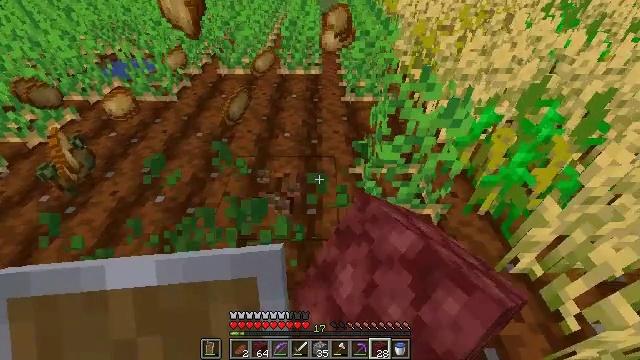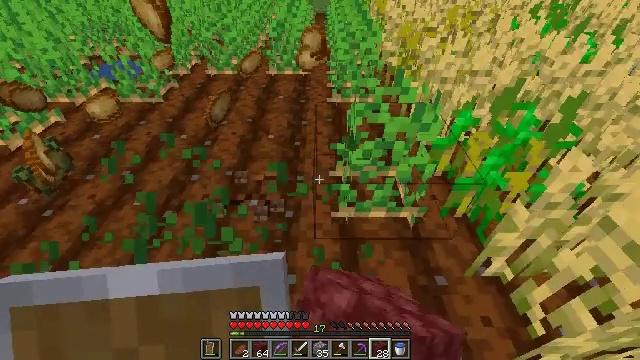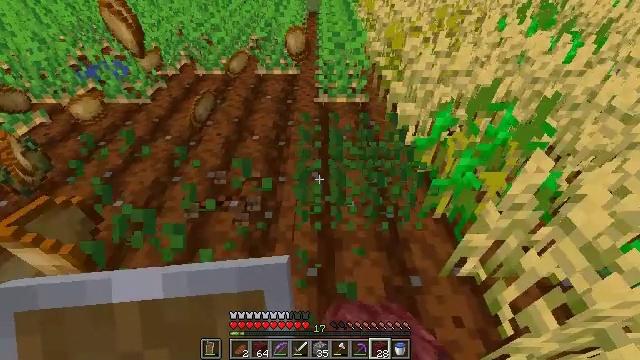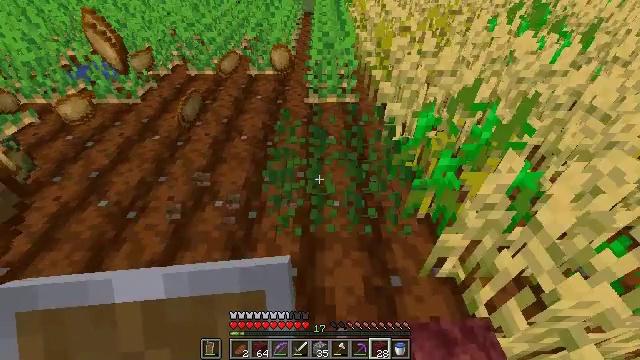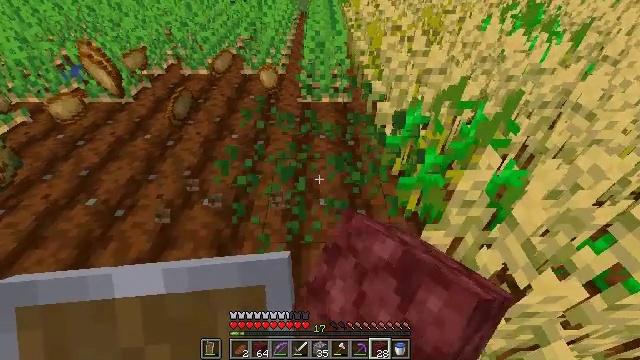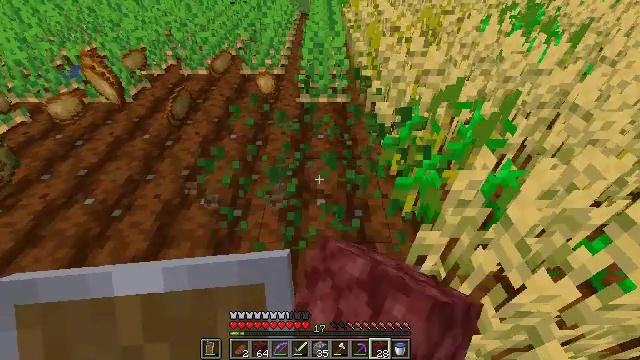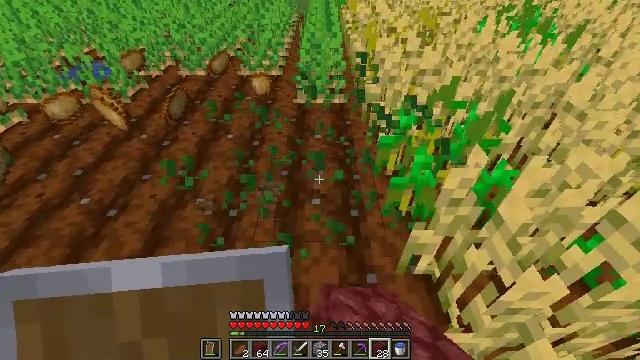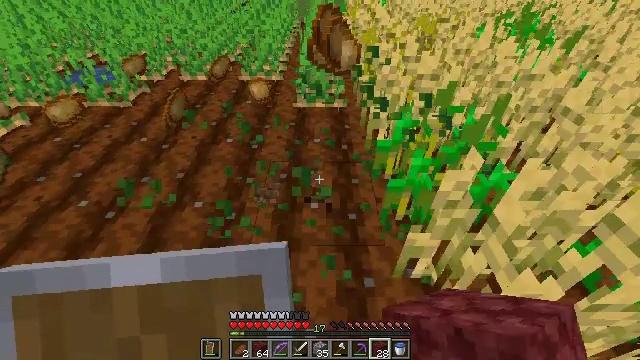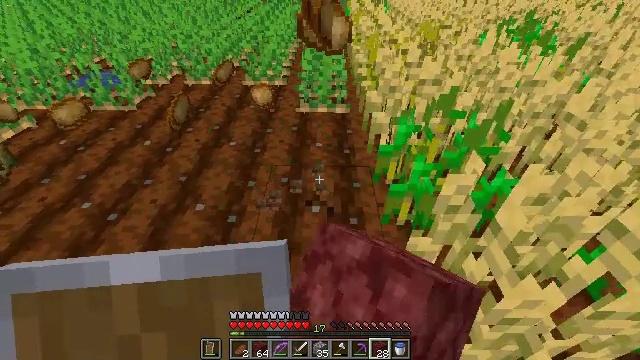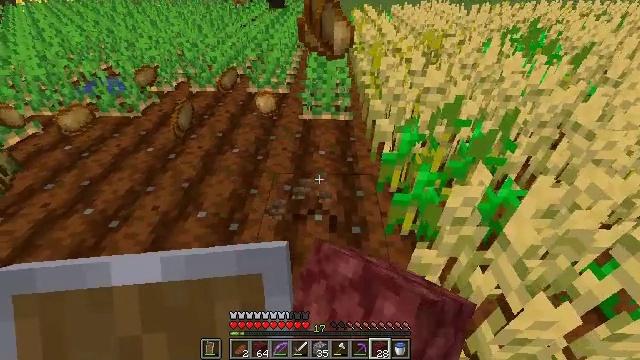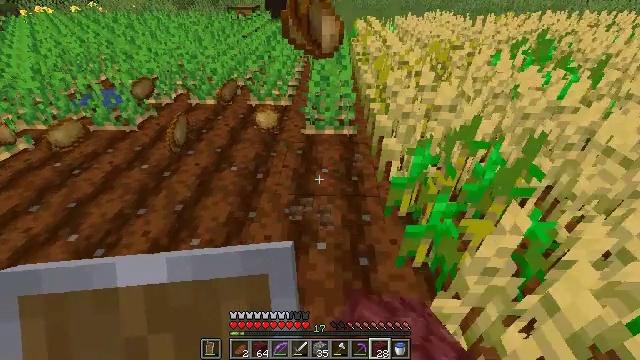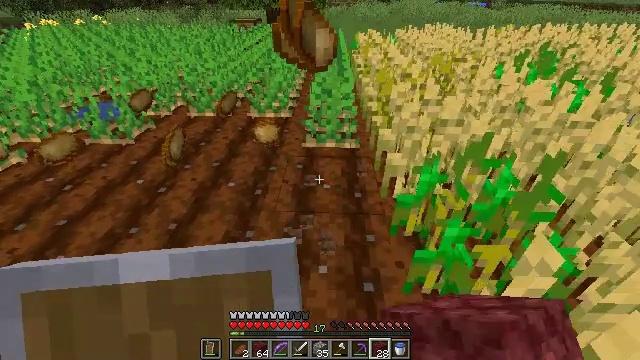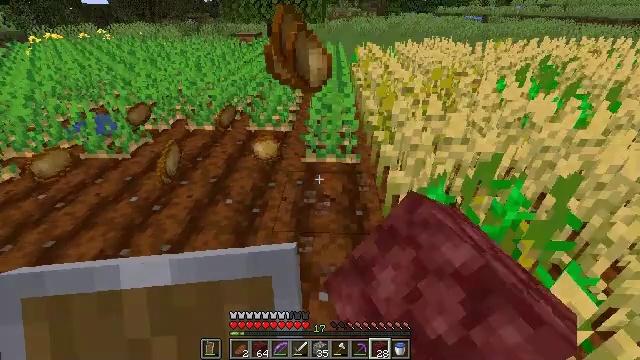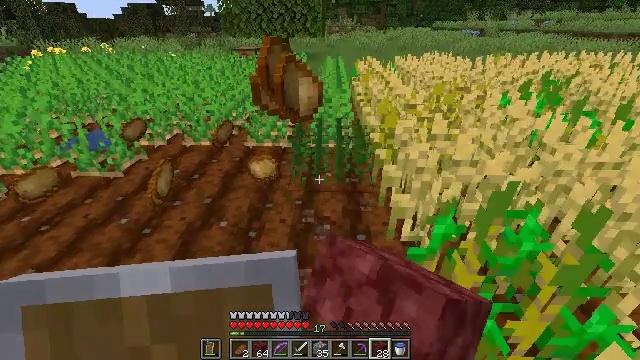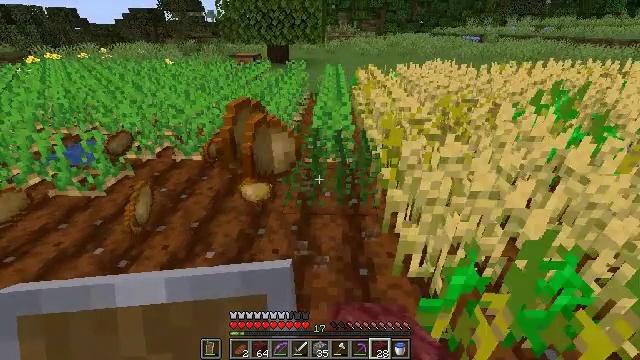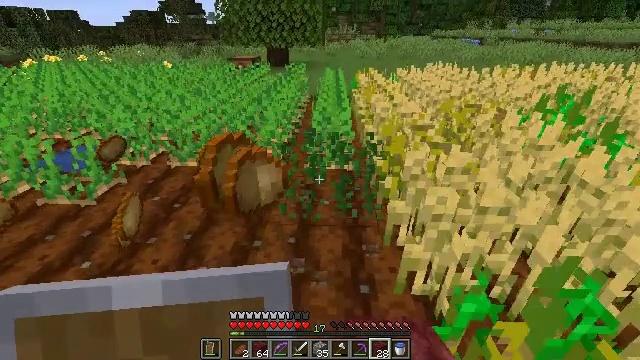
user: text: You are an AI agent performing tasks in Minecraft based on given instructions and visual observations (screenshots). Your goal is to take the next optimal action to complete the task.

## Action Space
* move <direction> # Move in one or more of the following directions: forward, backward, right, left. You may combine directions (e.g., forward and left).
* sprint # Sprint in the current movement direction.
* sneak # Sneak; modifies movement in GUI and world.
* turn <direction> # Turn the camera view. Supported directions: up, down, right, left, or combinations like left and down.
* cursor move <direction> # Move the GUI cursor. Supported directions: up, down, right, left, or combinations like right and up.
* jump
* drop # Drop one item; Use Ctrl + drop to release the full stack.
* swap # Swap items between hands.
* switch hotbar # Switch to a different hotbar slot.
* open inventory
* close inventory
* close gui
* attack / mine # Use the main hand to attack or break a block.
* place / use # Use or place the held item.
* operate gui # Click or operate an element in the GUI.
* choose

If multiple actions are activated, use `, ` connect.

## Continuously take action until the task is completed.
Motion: motion action
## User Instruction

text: Harvest potatoes.
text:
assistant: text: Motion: move right, attack / mine
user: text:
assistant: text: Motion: move right, attack / mine
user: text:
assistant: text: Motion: attack / mine
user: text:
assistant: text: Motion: attack / mine
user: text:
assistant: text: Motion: attack / mine
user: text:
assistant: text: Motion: attack / mine
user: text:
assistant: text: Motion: turn up, attack / mine
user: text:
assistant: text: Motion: turn up, attack / mine
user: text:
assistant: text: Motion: move forward, turn up, attack / mine
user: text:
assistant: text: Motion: move forward, turn up, attack / mine
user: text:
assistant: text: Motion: move forward, turn up, attack / mine
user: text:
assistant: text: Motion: move forward, turn up, attack / mine
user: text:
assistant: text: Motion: move forward, turn up, attack / mine
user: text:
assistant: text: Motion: move forward, turn up, attack / mine
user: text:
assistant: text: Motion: move forward, attack / mine
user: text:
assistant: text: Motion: move forward, attack / mine
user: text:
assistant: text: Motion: move forward, attack / mine
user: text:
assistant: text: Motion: move forward, attack / mine
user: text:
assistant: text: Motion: move forward, attack / mine
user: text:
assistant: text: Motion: move forward, attack / mine
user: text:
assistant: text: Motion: move forward, attack / mine
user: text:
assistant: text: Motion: move forward, attack / mine
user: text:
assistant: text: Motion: move forward, attack / mine
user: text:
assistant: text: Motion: move forward, attack / mine
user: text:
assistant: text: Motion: move forward, attack / mine
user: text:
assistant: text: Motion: move forward, turn left, attack / mine
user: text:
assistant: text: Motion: turn left and down, attack / mine
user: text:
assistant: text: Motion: turn left and down, attack / mine
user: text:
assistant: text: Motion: turn left and down, attack / mine
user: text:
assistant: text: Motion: turn left and down, attack / mine